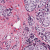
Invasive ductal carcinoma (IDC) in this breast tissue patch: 1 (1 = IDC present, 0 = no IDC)